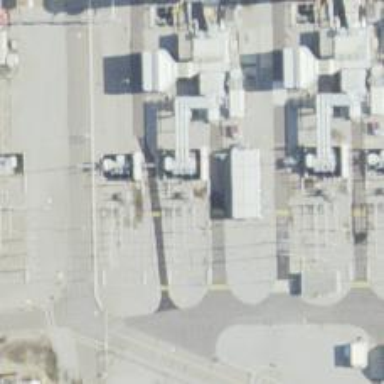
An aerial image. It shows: Switch used for power control.